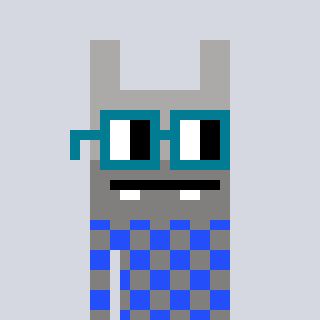
a pixel art character with square dark green glasses, a rabbit-shaped head and a bluegrey-colored body on a cool background